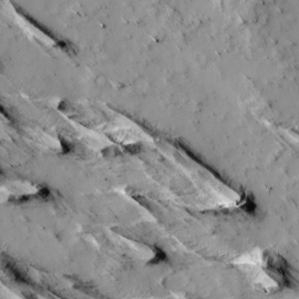
Label: non_frost